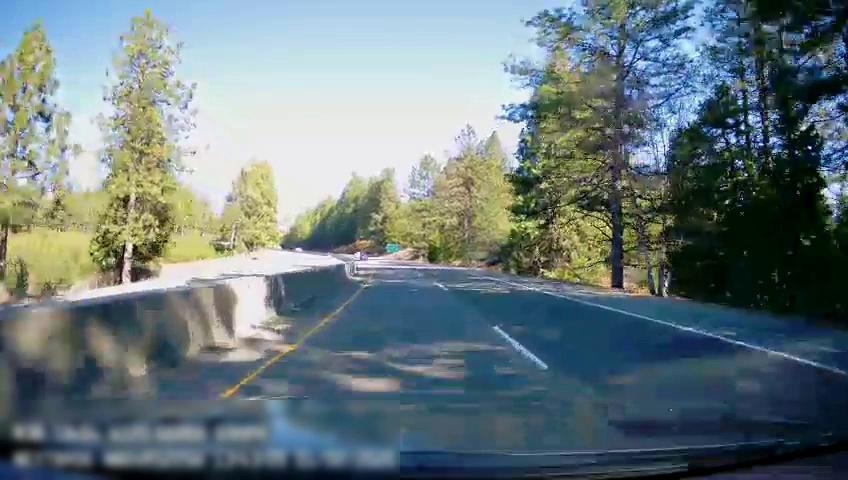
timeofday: Day
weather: Sunny
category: Drivable Space
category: Drivable Space
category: Vehicles | Car
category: Lanes | Alternate Lane
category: Lanes | Current Lane
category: Lanes | Alternate Lane
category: Traffic | Signs